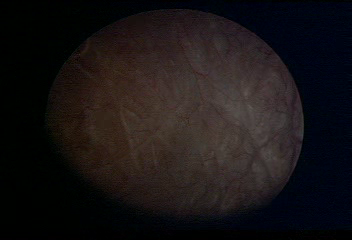
Modality: WLC
Class: Normal mucosa
Bladder cancer association: No